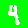
Digit: 4